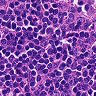
Metastatic tissue present: no